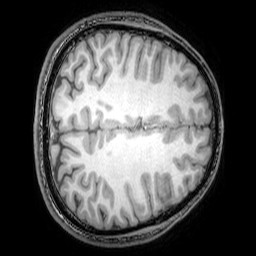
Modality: T1w
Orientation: axial
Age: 22
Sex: male
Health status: healthy
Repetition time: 0.081 s
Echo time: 0.037 s